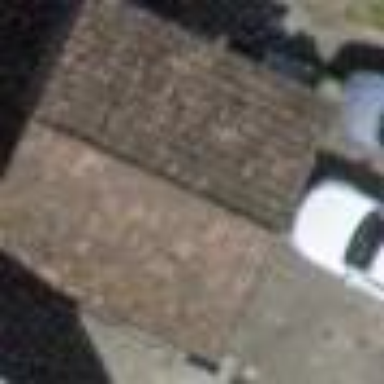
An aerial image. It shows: Garage building.